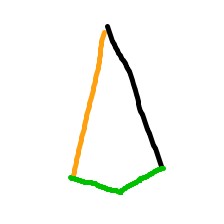
Shape: kite